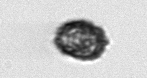
Label: Pseudochattonella_farcimen